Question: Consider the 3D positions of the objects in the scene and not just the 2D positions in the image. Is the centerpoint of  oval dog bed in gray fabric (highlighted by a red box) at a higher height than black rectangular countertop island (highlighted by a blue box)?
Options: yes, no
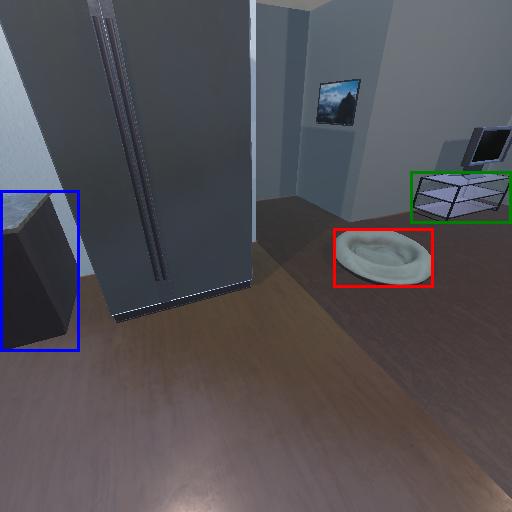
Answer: yes